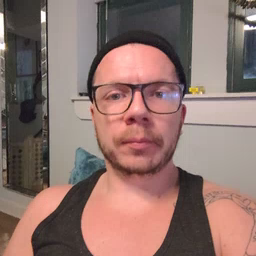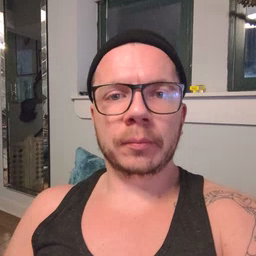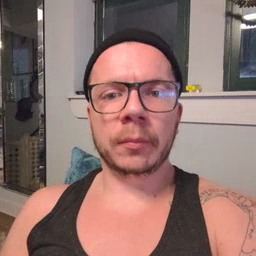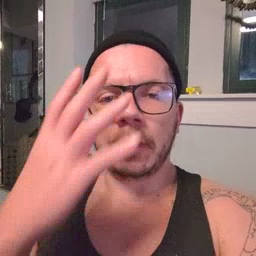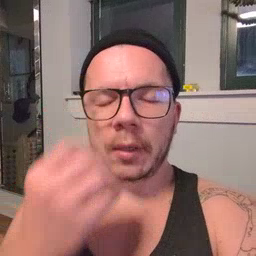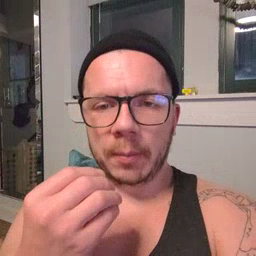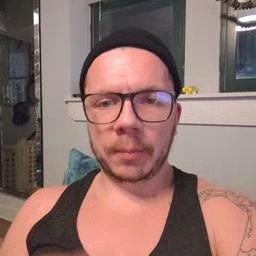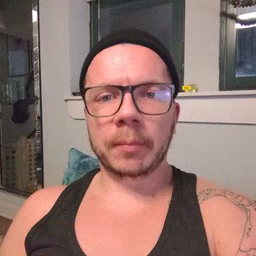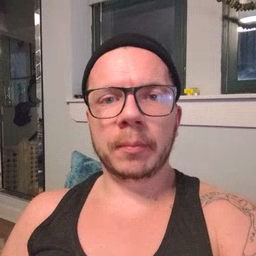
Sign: sleep